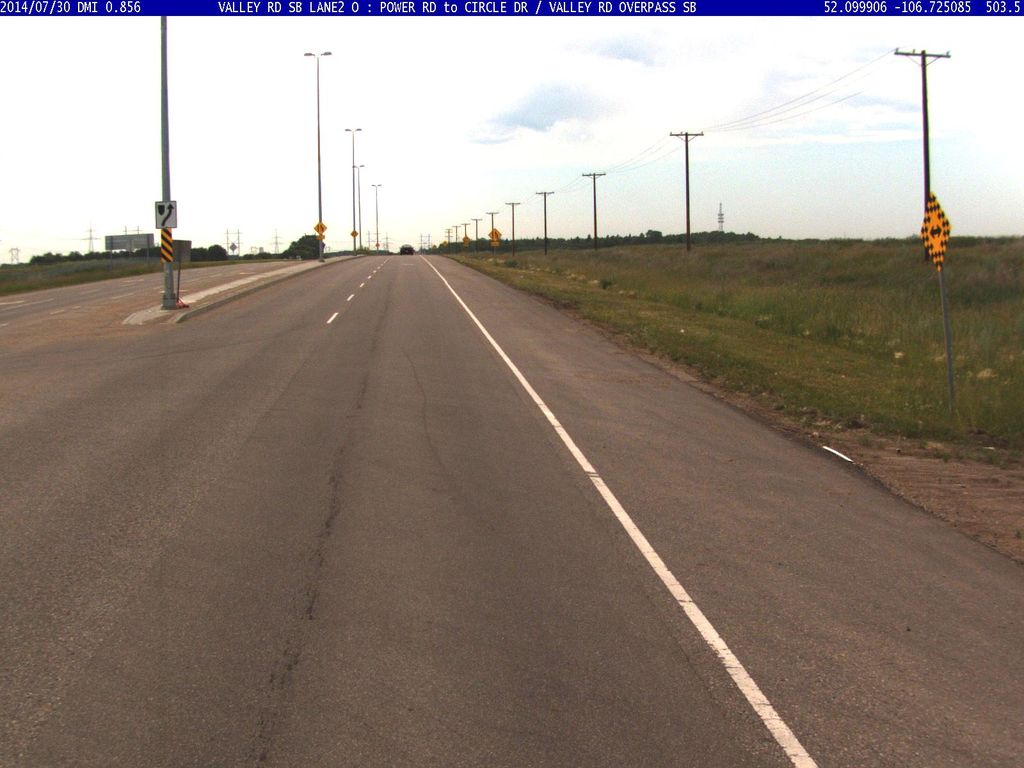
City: saskatoon